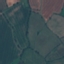
Land use / land cover: Pasture